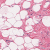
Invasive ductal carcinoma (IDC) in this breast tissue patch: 0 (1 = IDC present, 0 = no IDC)